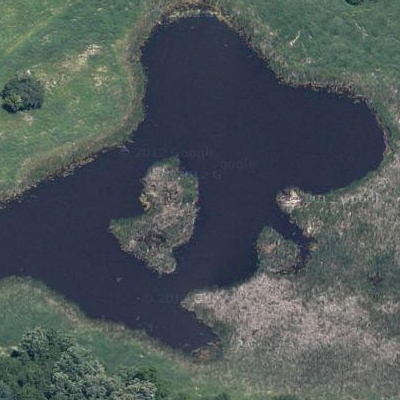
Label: dRiverLake